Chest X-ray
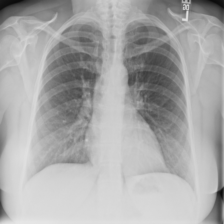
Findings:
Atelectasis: negative
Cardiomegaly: negative
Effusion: negative
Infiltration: negative
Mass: negative
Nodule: negative
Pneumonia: negative
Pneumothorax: negative
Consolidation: negative
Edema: negative
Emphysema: negative
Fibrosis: negative
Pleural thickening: negative
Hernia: negative